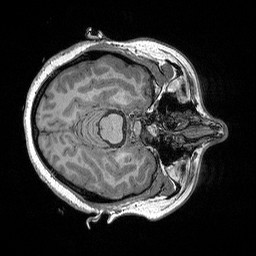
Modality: T1w
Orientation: axial
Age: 38
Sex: female
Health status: healthy
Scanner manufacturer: siemens
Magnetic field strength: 3 T
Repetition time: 2.3 s
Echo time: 0.00298 s